Question: When i select any option from the drop-down of the Menu-strip control, the Code in its Click event is fired and the drop-down collapses. But i want that drop-down must stay open.
Please help

If i open a dialog on click of the item in this menu, the opened menu always remain in front of the dialog. How to send it to back?
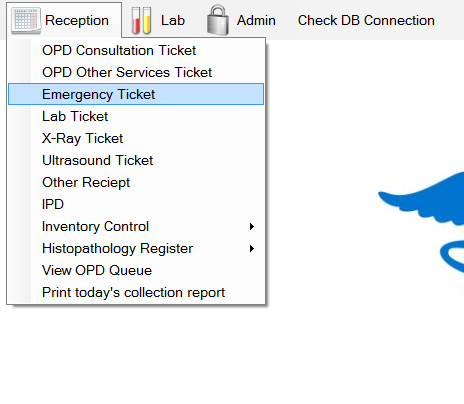
Answer: if the 'Reception' is of type 'ToolStripMenuItem' you can just do this :
'''
Reception.DropDown.AutoClose = false;
'''
You need to do that for Lab, Admin .. if you want the same effect for them.
PS : The Menu would stay open even if it loses focus. so you need to close it manually/programatically.
Alternatively (Which I think is more efficient), handle the closing event for the dropdown and cancel the closing if the <URL> is 'ItemClicked'.
'''
Reception.DropDown.Closing += new ToolStripDropDownClosingEventHandler(DropDown_Closing);
private void DropDown_Closing(object sender, ToolStripDropDownClosingEventArgs e)
{
if (e.CloseReason == ToolStripDropDownCloseReason.ItemClicked || e.CloseReason == ToolStripDropDownCloseReason.AppFocusChange)
e.Cancel = true;
}
'''